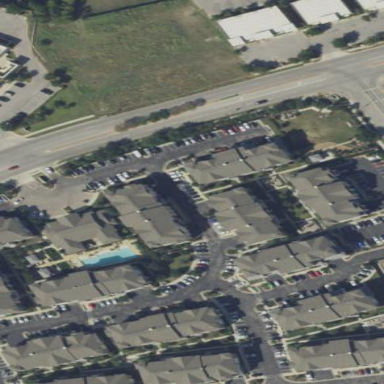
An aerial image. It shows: Residential area with apartments.